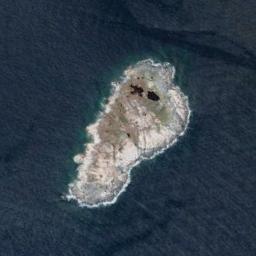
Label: island